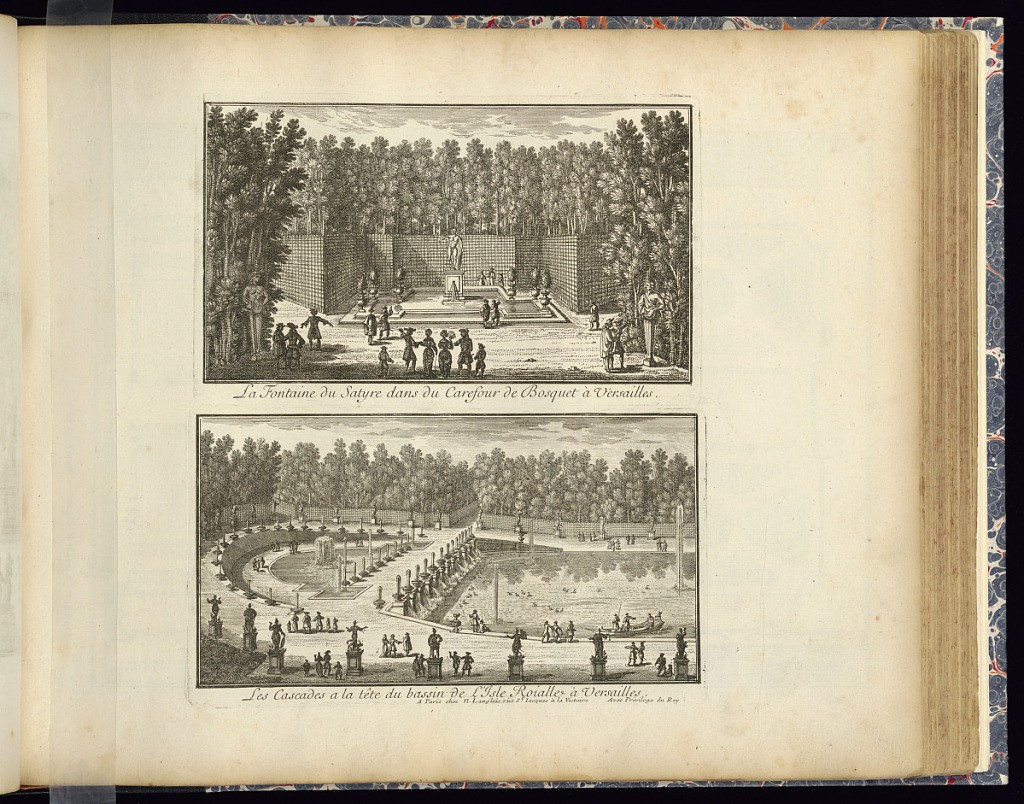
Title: La Fontaine du Satyre dans du Carefour de Bosquet à Versailles (Upper Plate)
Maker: Adam Perelle, French, 1638 – 1695
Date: late 17th century
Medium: Etching on laid paper
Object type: Print
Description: Two plates printed on the same sheet, one above the other, illustrating detailed views of the gardens at Versailles. The upper plate, a view of a fountain with a statue of a Satyr on a plinth framed by trellis walls and trees. The lower plate, a detail from a large basin and cascading fountains with vases with jets of water. Framed by trellis walls and trees beyond. Statues on plinths and courtiers throughout the grounds. The plates are titled.